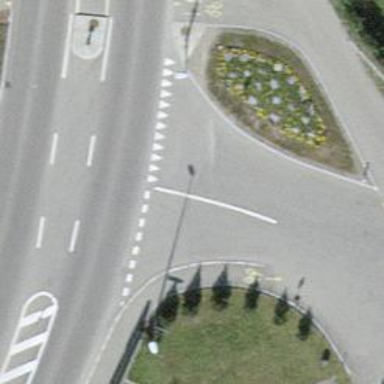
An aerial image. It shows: Road with "give way" sign.